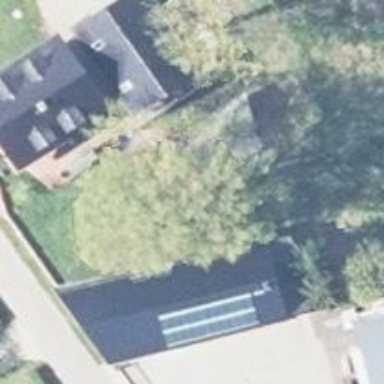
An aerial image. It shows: Detached building with gabled roof.